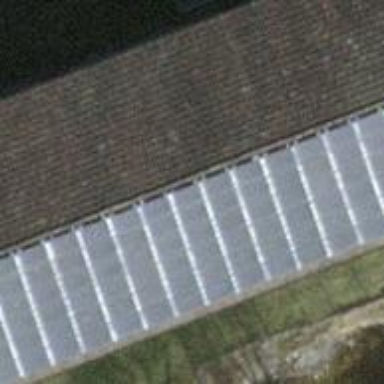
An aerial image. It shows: Solar power generator using photovoltaic method with solar photovoltaic panel types.